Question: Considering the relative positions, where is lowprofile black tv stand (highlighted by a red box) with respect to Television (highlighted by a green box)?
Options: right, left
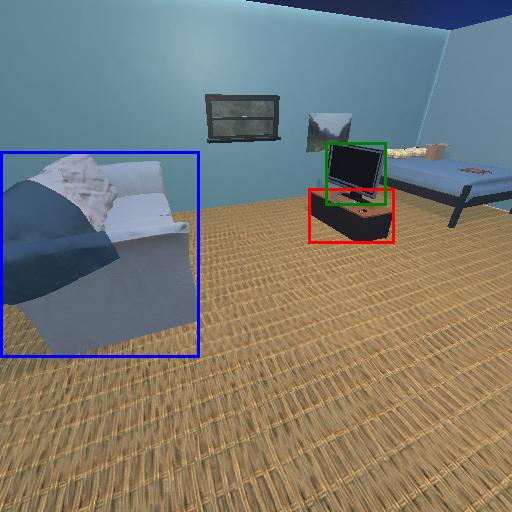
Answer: right